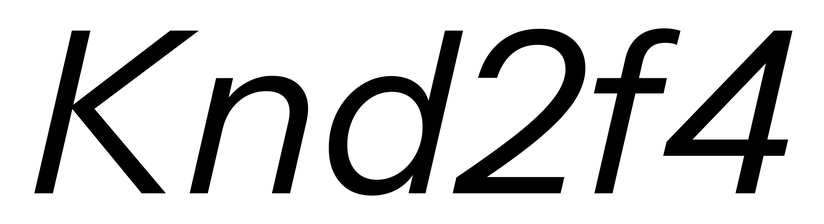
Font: InstrumentSans-Italic_Italic